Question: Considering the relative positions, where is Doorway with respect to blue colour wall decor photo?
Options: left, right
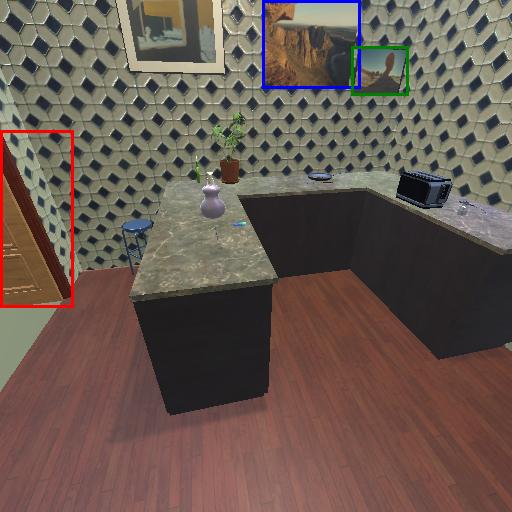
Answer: left